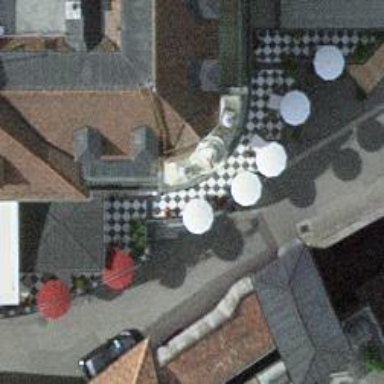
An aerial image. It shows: Footway tunnel with arcade design.